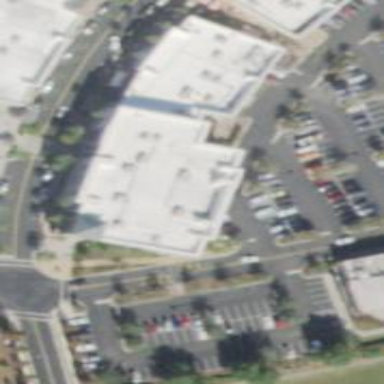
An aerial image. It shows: Building.